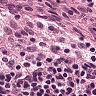
Metastatic tissue present: no